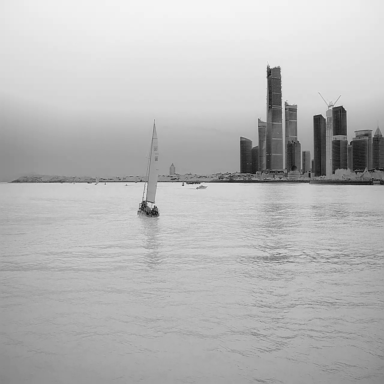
There are four objects shown in the infrared image, including a container_ship, a bulk_carrier, and two sailboats.